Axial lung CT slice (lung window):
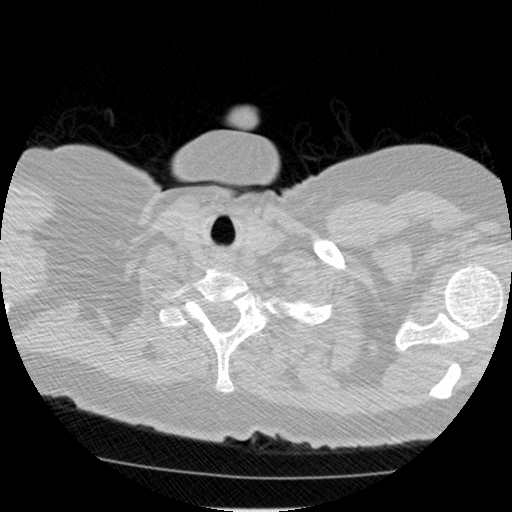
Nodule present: no